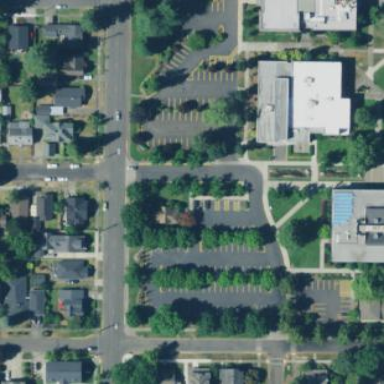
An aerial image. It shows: Parking area with surface.